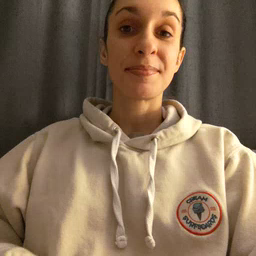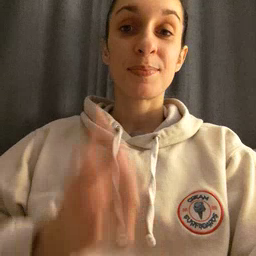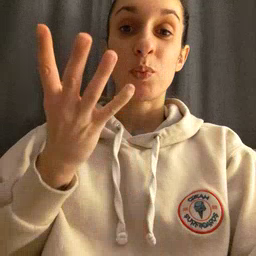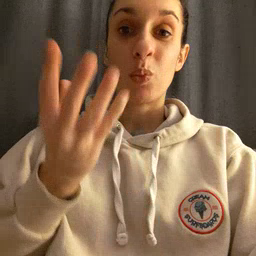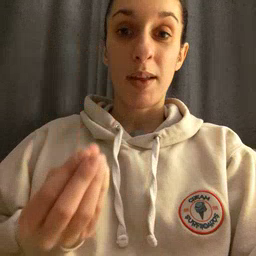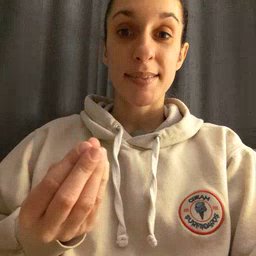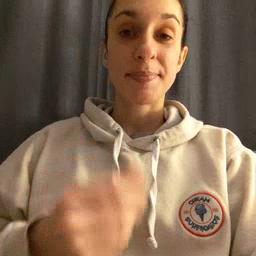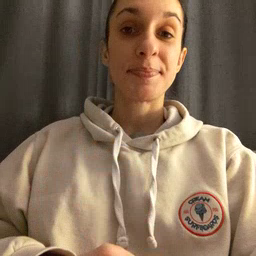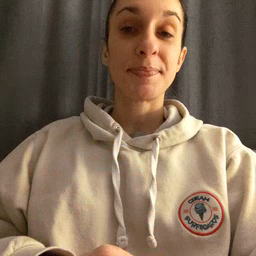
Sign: wet